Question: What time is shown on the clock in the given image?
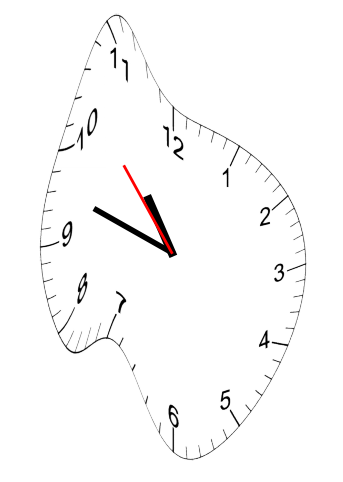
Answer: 10:47:53